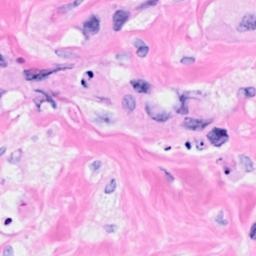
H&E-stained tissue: Breast